Field crop: maize
Growth stage: 1
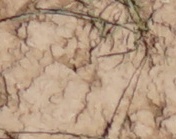
Species: lolium